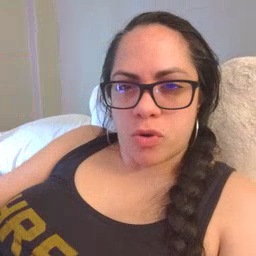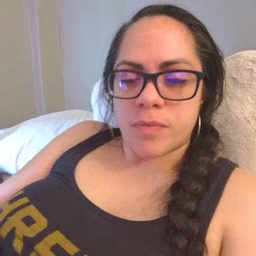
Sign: uncle